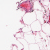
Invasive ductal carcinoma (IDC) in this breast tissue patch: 0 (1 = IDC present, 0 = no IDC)